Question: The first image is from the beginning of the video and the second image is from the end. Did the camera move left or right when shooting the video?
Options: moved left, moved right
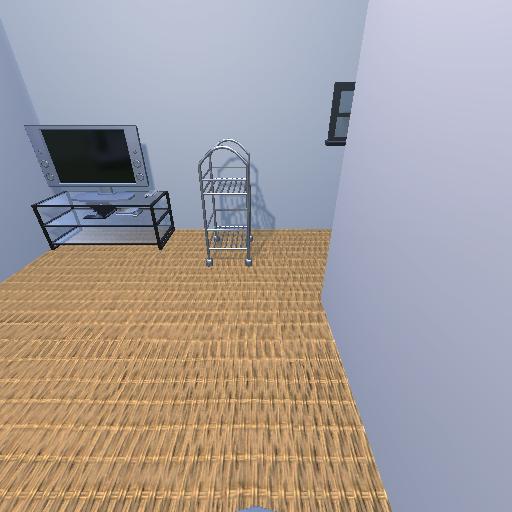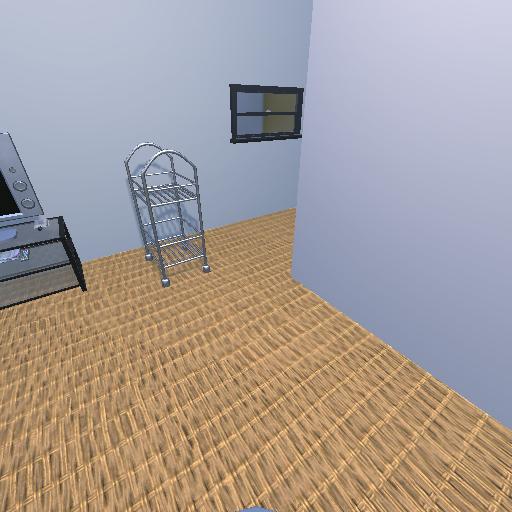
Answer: moved left